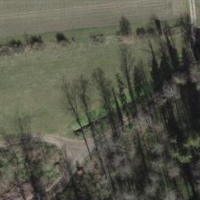
EUNIS habitat code: 25
Species observed at this site:
Lamium galeobdolon